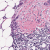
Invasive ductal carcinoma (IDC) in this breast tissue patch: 1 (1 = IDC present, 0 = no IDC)